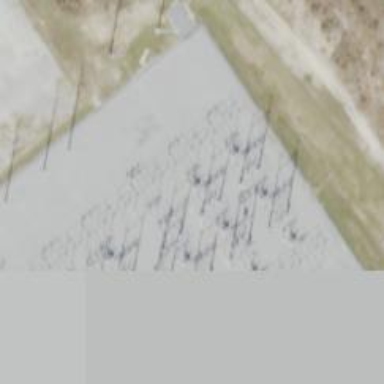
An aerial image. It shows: Switch used for power control.